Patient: sex F, age 56
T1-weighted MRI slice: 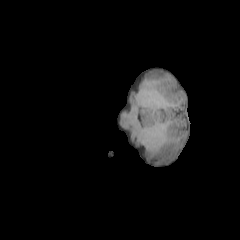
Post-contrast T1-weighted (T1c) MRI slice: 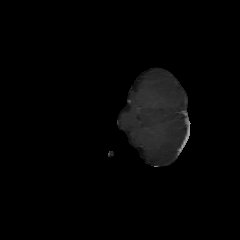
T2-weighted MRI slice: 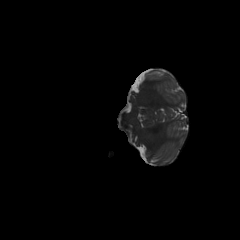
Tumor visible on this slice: no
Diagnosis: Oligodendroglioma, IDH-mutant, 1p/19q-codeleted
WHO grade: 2